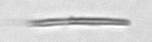
Label: fiber